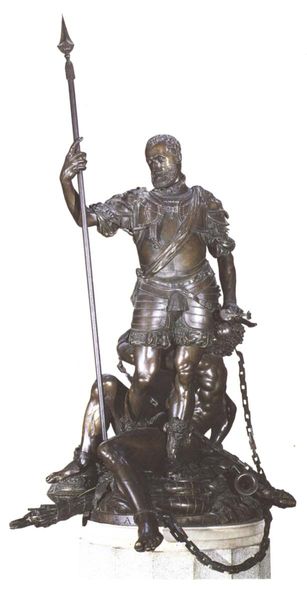
Titel: Karl V. und die gefesselte Wut ;Karl  V. triumphiert über den Furor
Künstler: Leone Leoni
Institution: Madrid, Museo del Prado
Schlagwörter: kämpfer, mann, finger, männer, bart, halten, sockel, figur, sitzend, skulptur, statue, beine, fesseln, schärpe, farbig, füße, kette, krieg, lanze, metall, bildhauerei, bronze, plastik, foto, panzer, ketten, soldat, waffe, herrscher, ritter, rüstung, aufstehen, brustpanzer, harnisch, krieger, speer, gefangener, fessel, gefesselt, fussfessel, feesel